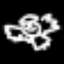
Label: angel